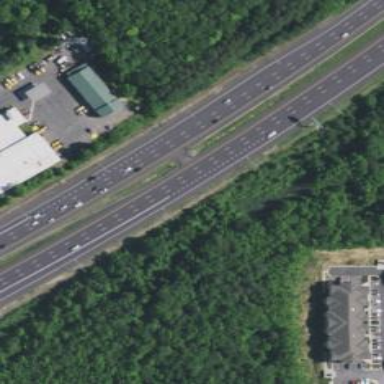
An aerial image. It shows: Motorway junction.